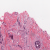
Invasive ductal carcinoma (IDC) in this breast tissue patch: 1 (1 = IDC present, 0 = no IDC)